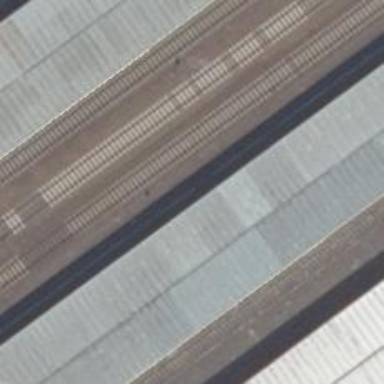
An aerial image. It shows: Siding railway line with electrified contact line for the trains.